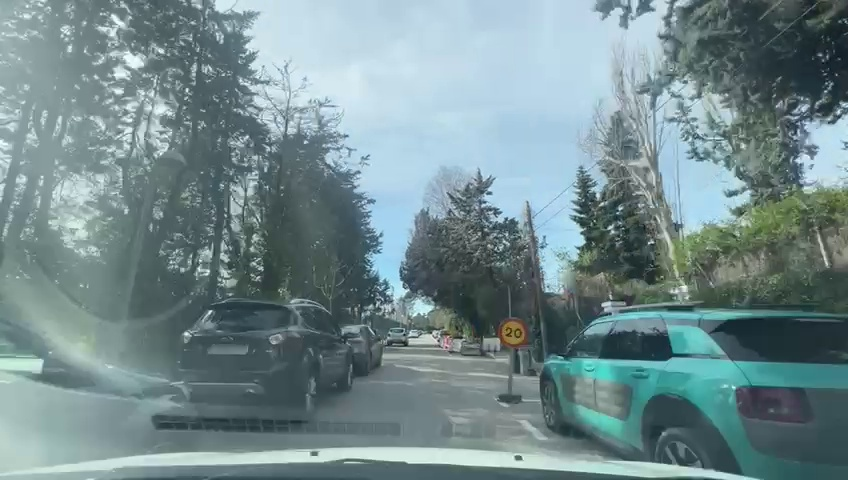
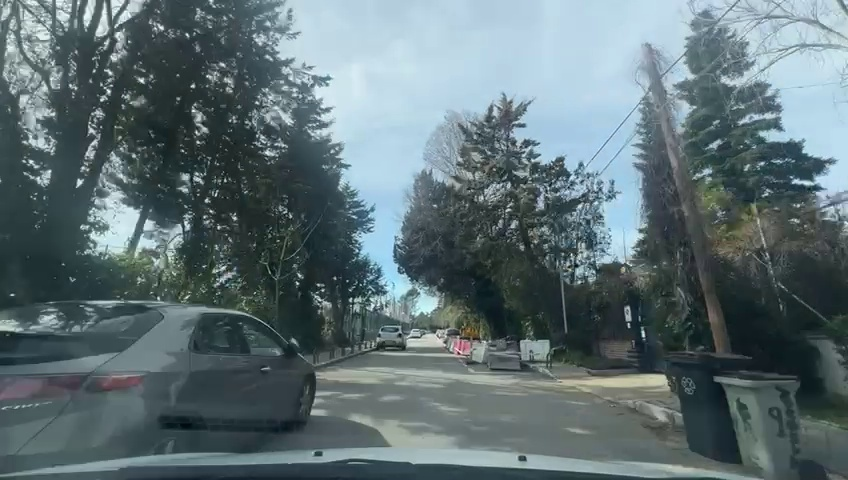
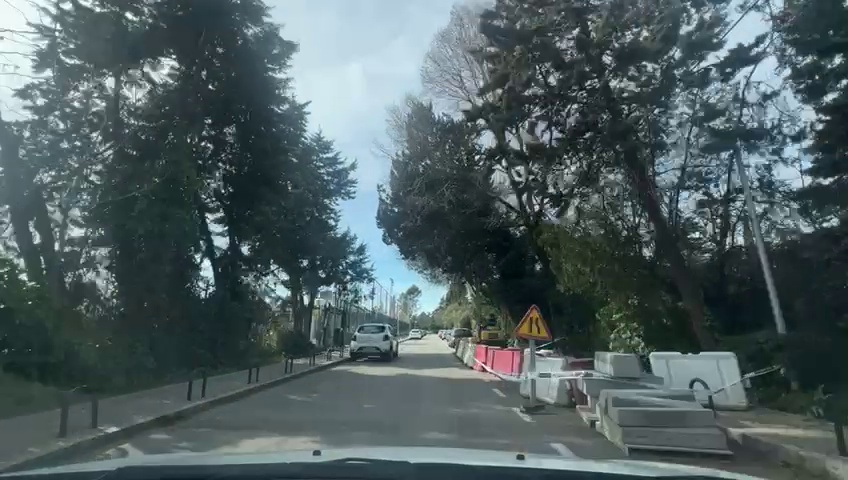
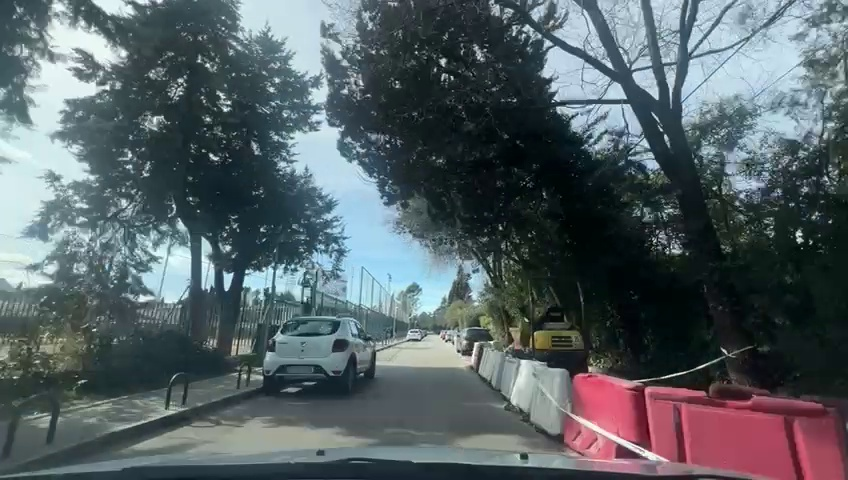
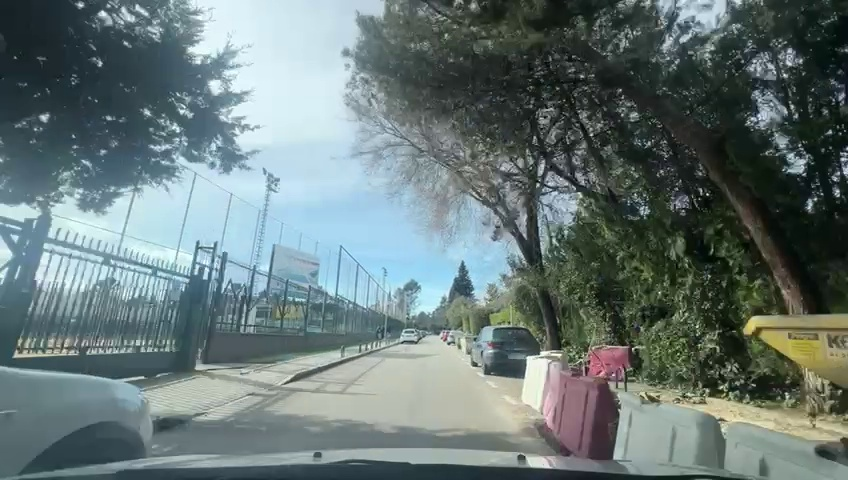
Situation: Construction site
Question: Are construction-related signs, cones, temporary signals, or closed lanes visible in the scene?
Answer: Yes
Reasoning: There are temporal red and white barriers on left side of the street. Also there are 2 signals with yellow background that are form construction site

Situation: Construction site
Question: Are temporary yellow lane markings visible?
Answer: Yes
Reasoning: Are velocity traffic signal with yellow background

Situation: Construction site
Question: Are road workers visible on or near the roadway?
Answer: No
Reasoning: The street has nobody around the fences or the ego lane

Situation: Construction site
Question: Is the ego lane narrowed or laterally shifted due to construction elements?
Answer: Yes
Reasoning: There are on the right lane some plastic fences reducing the lane width

Situation: Construction site
Question: Is construction machinery or heavy equipment present near or within the roadway?
Answer: Yes
Reasoning: There is a tractor on right side behind the red and white plastic barrier

Situation: Construction site
Question: Is a temporary reduced speed limit sign visible in the scene?
Answer: Yes
Reasoning: it can be seen a 30 kph yellow signal on right side of ego lane